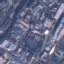
Label: Industrial